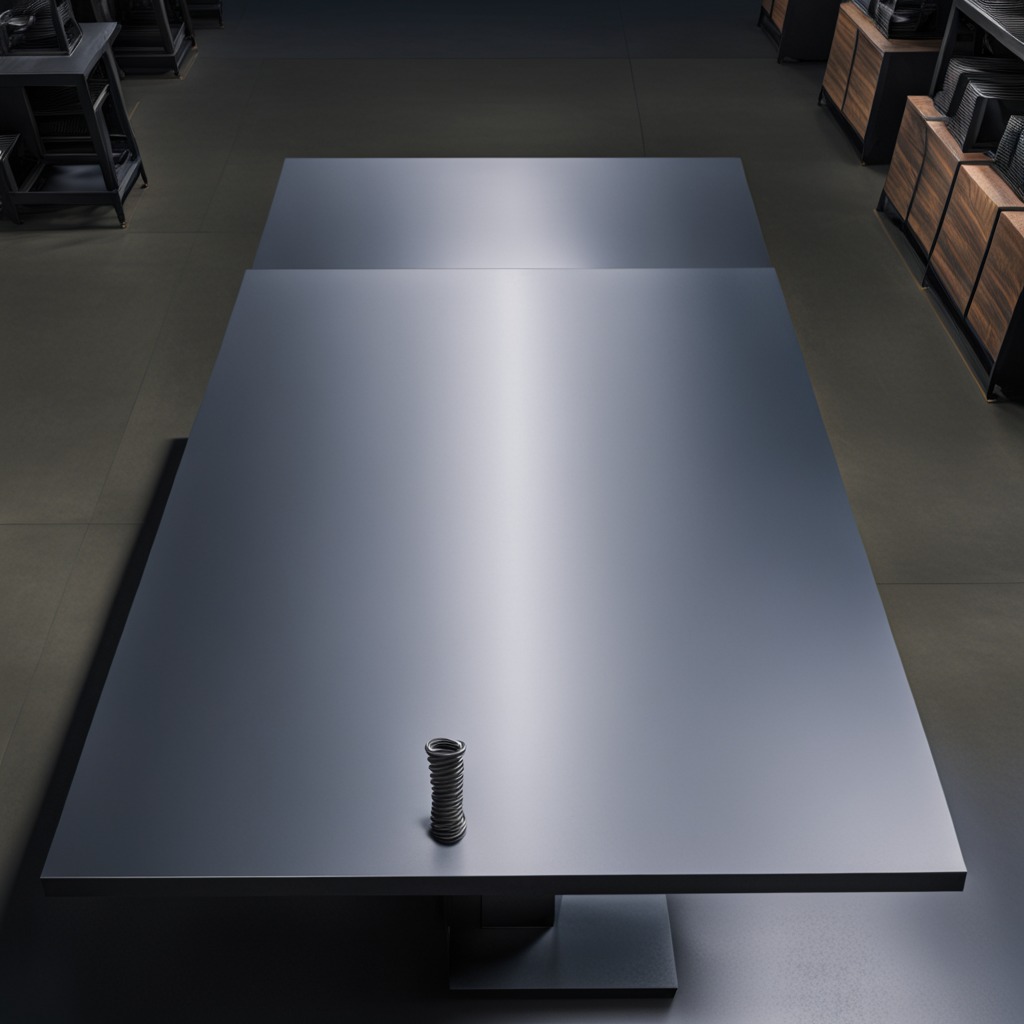
A coiled metal spring is lying on the tabletop.